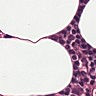
Metastatic tissue present: no